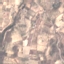
Land use / land cover: PermanentCrop